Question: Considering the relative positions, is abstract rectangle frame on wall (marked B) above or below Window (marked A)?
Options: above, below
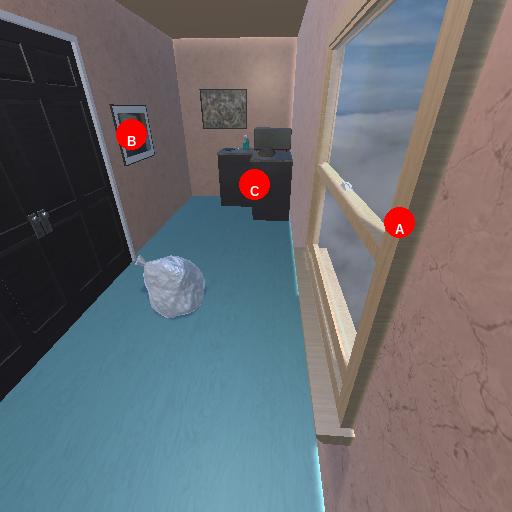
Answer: above